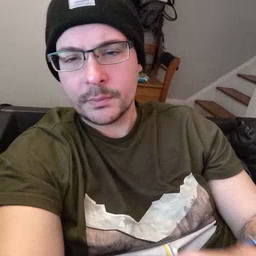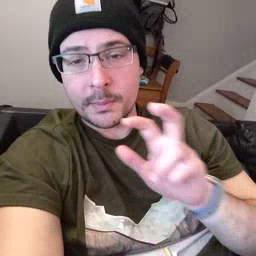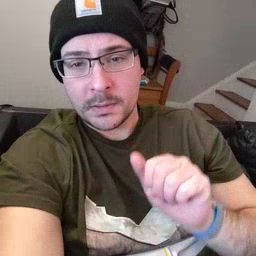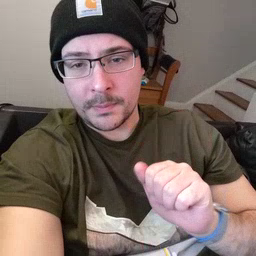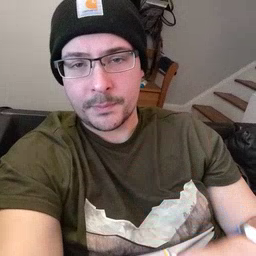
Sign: pizza